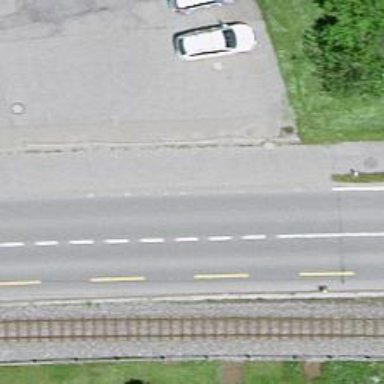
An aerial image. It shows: Secondary road with asphalt surface. There is dedicated cycle lane on the left side.